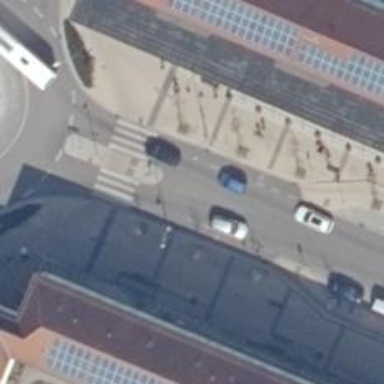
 featuring separate sidewalk and parallel parking on both sides. There are cycle tracks on both sides of the road as well."